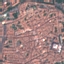
Land use / land cover: Residential